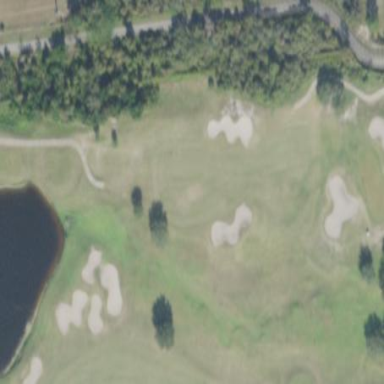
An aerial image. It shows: Grassy area designated as golf fairway.